Question: I'm developing a windows 8 metro application with a data-bound gridview xaml control.

I've added a ring progress bar named progressRingGroup to header of the groups as seen below.
'''
<ProgressRing x:Name="progressRingGroup" IsActive="True" Visibility="Visible" Width="16" Height="16" Margin="0,-7,0,0"/>
'''
I want to programmatically access the ring-progress-bar from my code (so I can start/stop it) but as my grid-view is databound I don't know how to do so.
I've multiple groups in the gridview and need to access all of them separately.
Here's my gridview's groupstyle xaml definition;
'''
<GridView.GroupStyle>
<GroupStyle>
<GroupStyle.HeaderTemplate>
<DataTemplate>
<Grid Margin="1,0,0,6">
<Button
AutomationProperties.Name="Group Title"
Click="Header_Click"
Style="{StaticResource TextPrimaryButtonStyle}" >
<StackPanel Orientation="Horizontal">
<ProgressRing x:Name="progressRingGroup" IsActive="True" Visibility="Visible" Width="16" Height="16" Margin="0,-7,0,0"/>
<TextBlock Text="{Binding Title}" Margin="6,-7,10,10" Style="{StaticResource GroupHeaderTextStyle}" />
<TextBlock Text="{StaticResource ChevronGlyph}" FontFamily="Segoe UI Symbol" Margin="0,-7,0,10" Style="{StaticResource GroupHeaderTextStyle}"/>
</StackPanel>
</Button>
</Grid>
</DataTemplate>
</GroupStyle.HeaderTemplate>
<GroupStyle.Panel>
<ItemsPanelTemplate>
<VariableSizedWrapGrid ItemWidth="75" ItemHeight="150" Orientation="Vertical" Margin="0,0,80,0" MaximumRowsOrColumns="3"/>
</ItemsPanelTemplate>
</GroupStyle.Panel>
</GroupStyle>
</GridView.GroupStyle>
'''
Help appreciated.
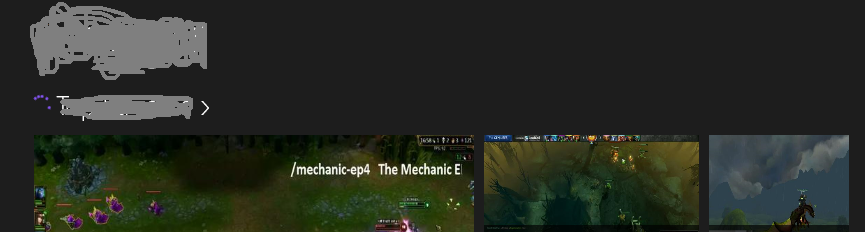
Answer: If you want to be able to control the IsActive property of each progress ring, add a bool property to your group data model, and bind IsActive to that property. That way you can control each ProgressRing without having to programatically access all of them.
For example:
'''
<ProgressRing x:Name="progressRingGroup" IsActive="{Binding GroupLoading}" Visibility="Visible" Width="16" Height="16" Margin="0,-7,0,0"/>
'''
If you still want to access each programmatically, you could assign a 'Loaded' event to the ProgressRing in the DataTemplate, and when the event fires, grab a reference to the ring (sender).